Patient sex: F
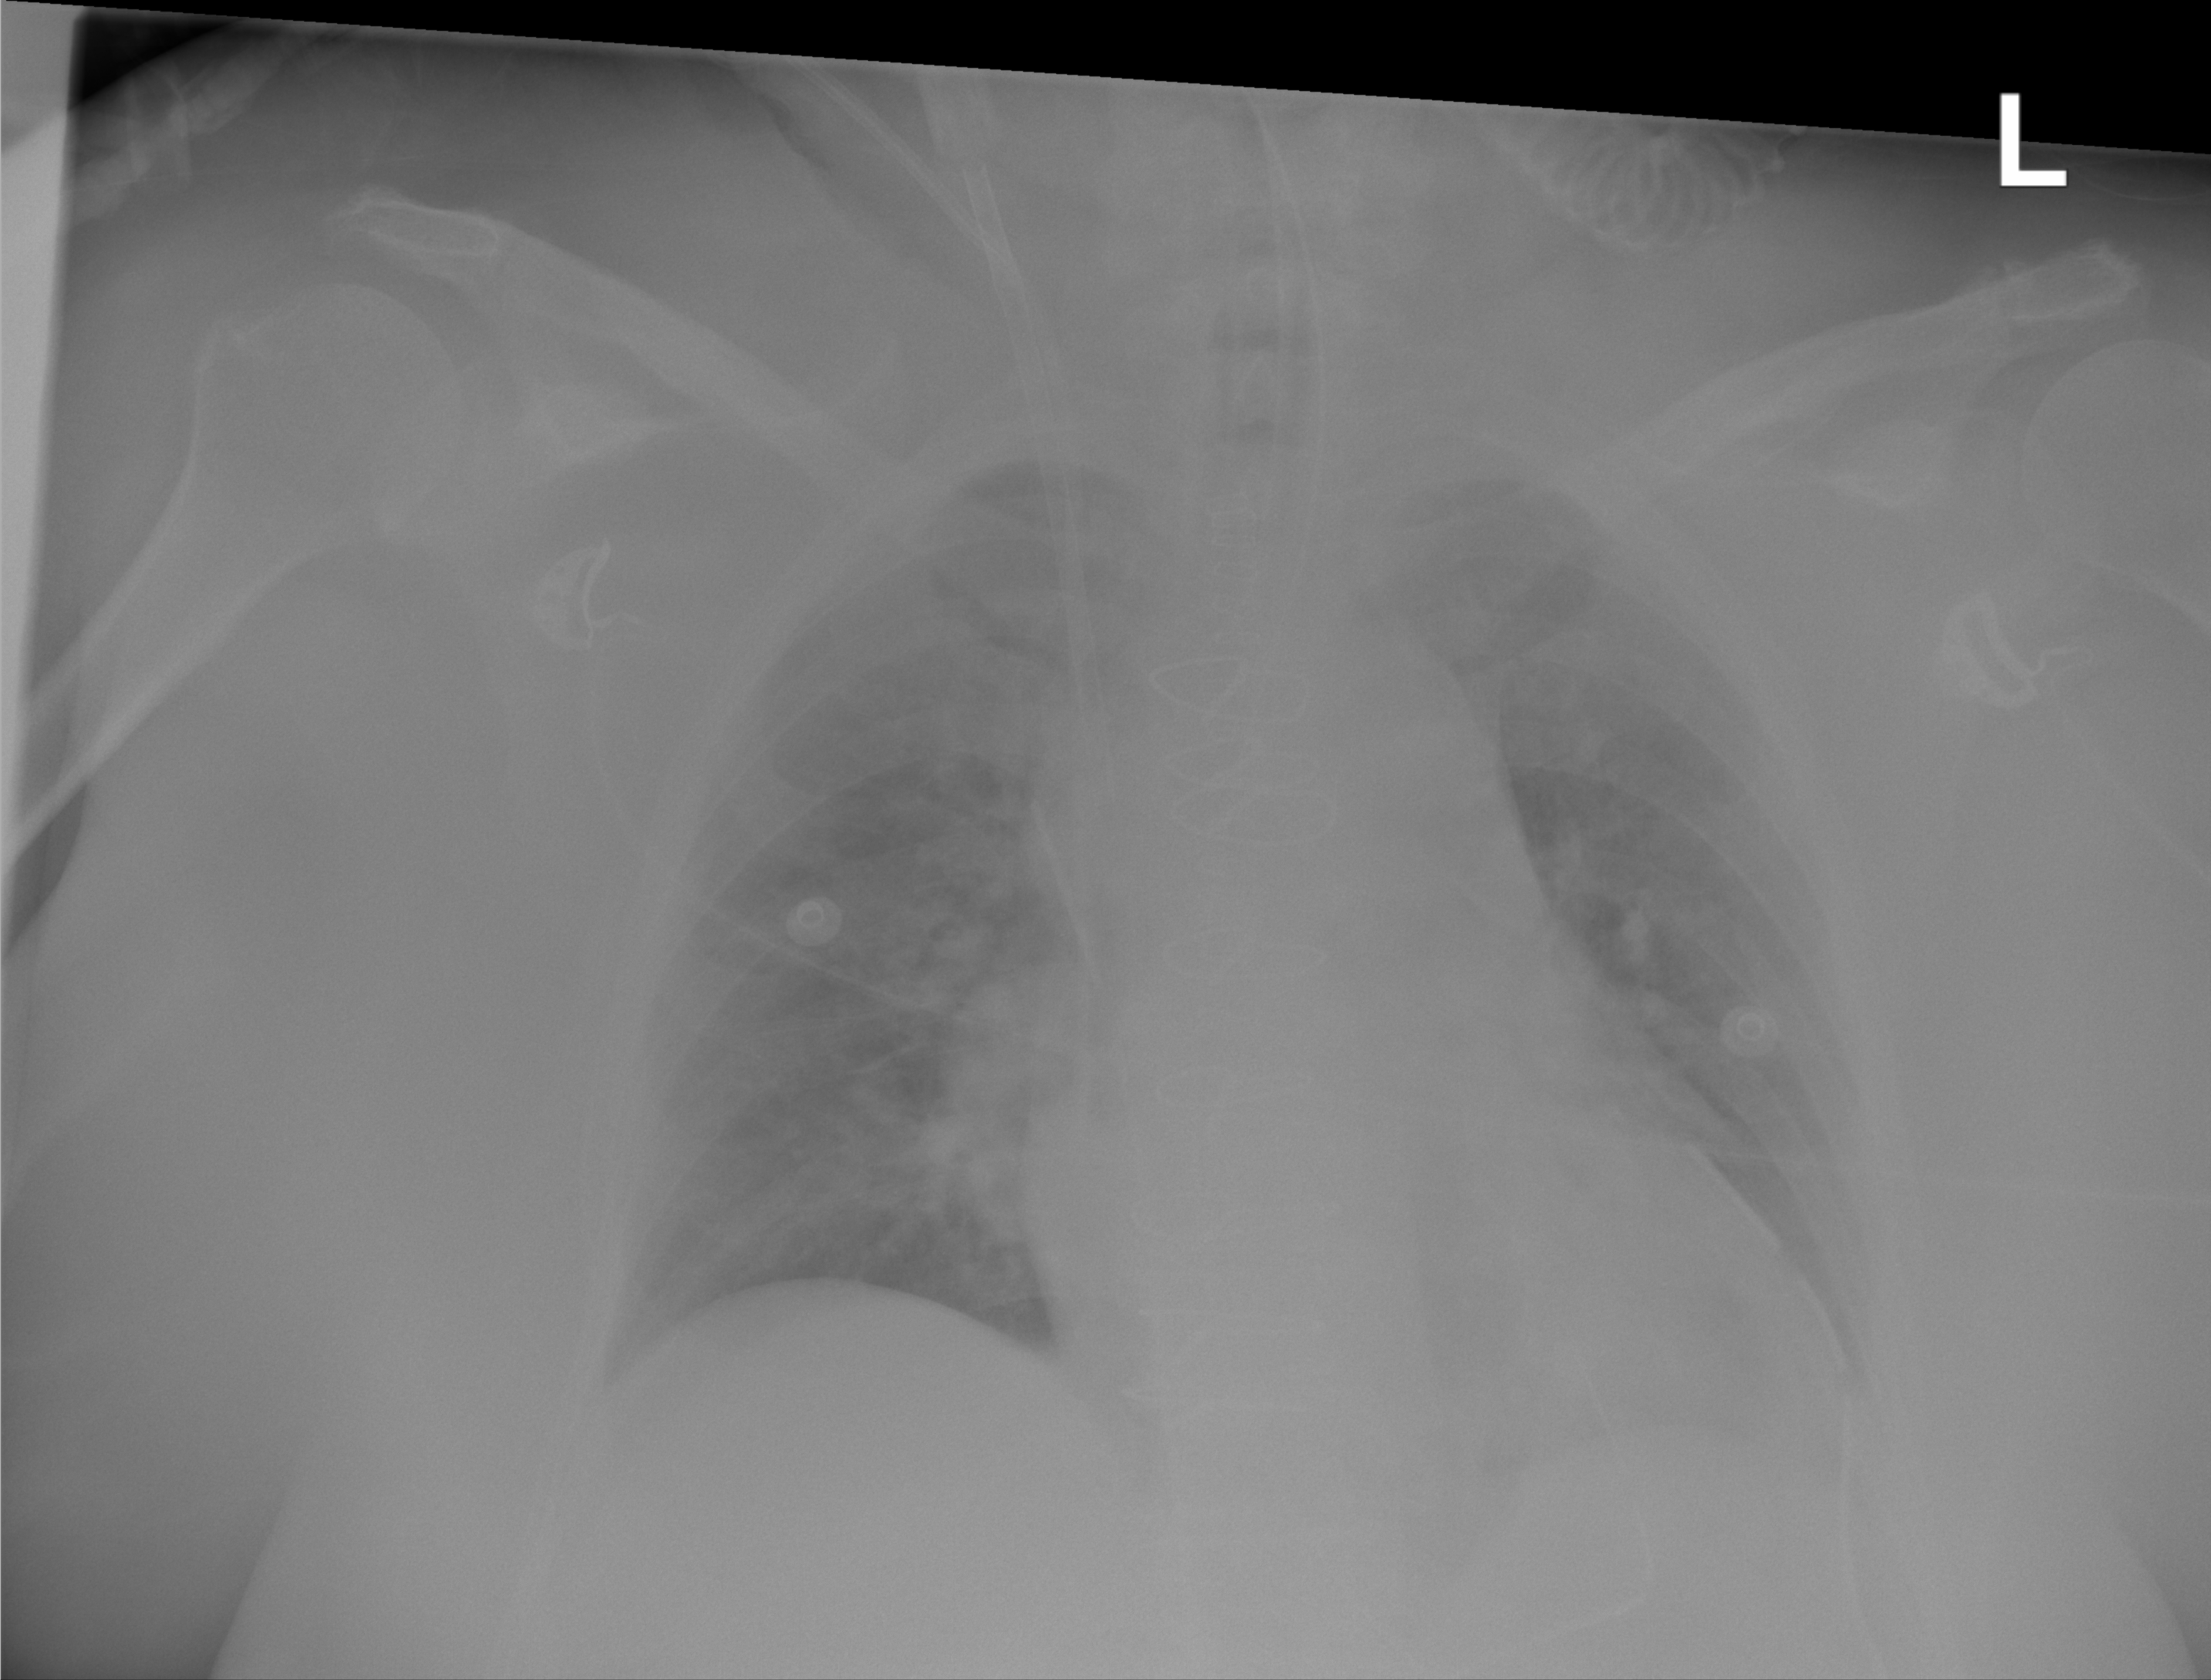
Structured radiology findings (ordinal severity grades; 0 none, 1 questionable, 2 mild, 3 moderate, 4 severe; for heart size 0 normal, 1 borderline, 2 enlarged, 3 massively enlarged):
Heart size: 2
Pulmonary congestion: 2
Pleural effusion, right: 0
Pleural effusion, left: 2
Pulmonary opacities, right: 2
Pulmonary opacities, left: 0
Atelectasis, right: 0
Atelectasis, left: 2